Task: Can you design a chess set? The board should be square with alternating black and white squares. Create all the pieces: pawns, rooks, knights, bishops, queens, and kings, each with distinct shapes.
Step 3129:
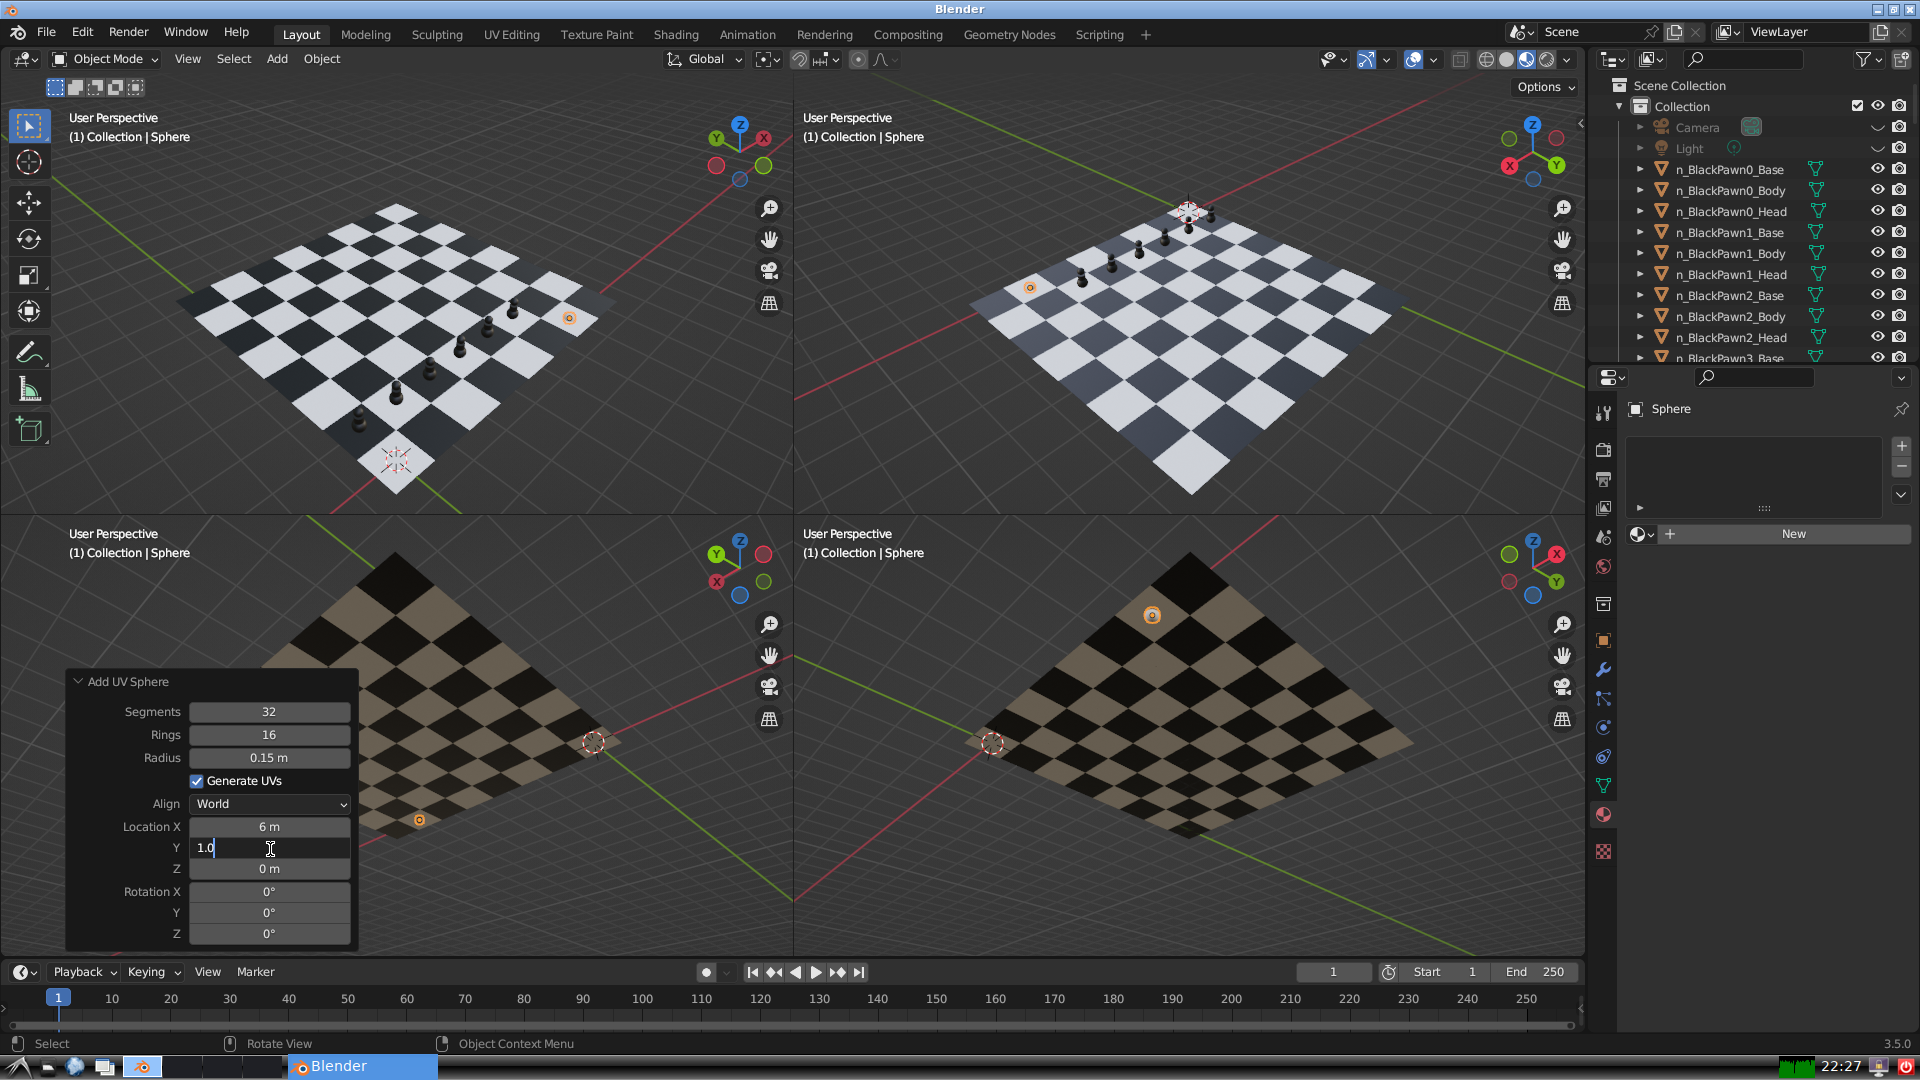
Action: {"key_press": ['Return']}